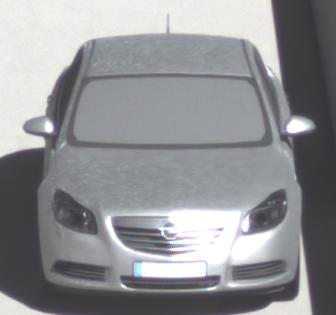
Make: Opel
Model: Insignia 1.6
Detailed model: Insignia (A) Notch Back
Model produced from: 2008/11
Model produced until: 2008/12
Doors: 4
Color: white
Road condition: dry road
Daytime: morning or afternoon
Contrast: high contrast